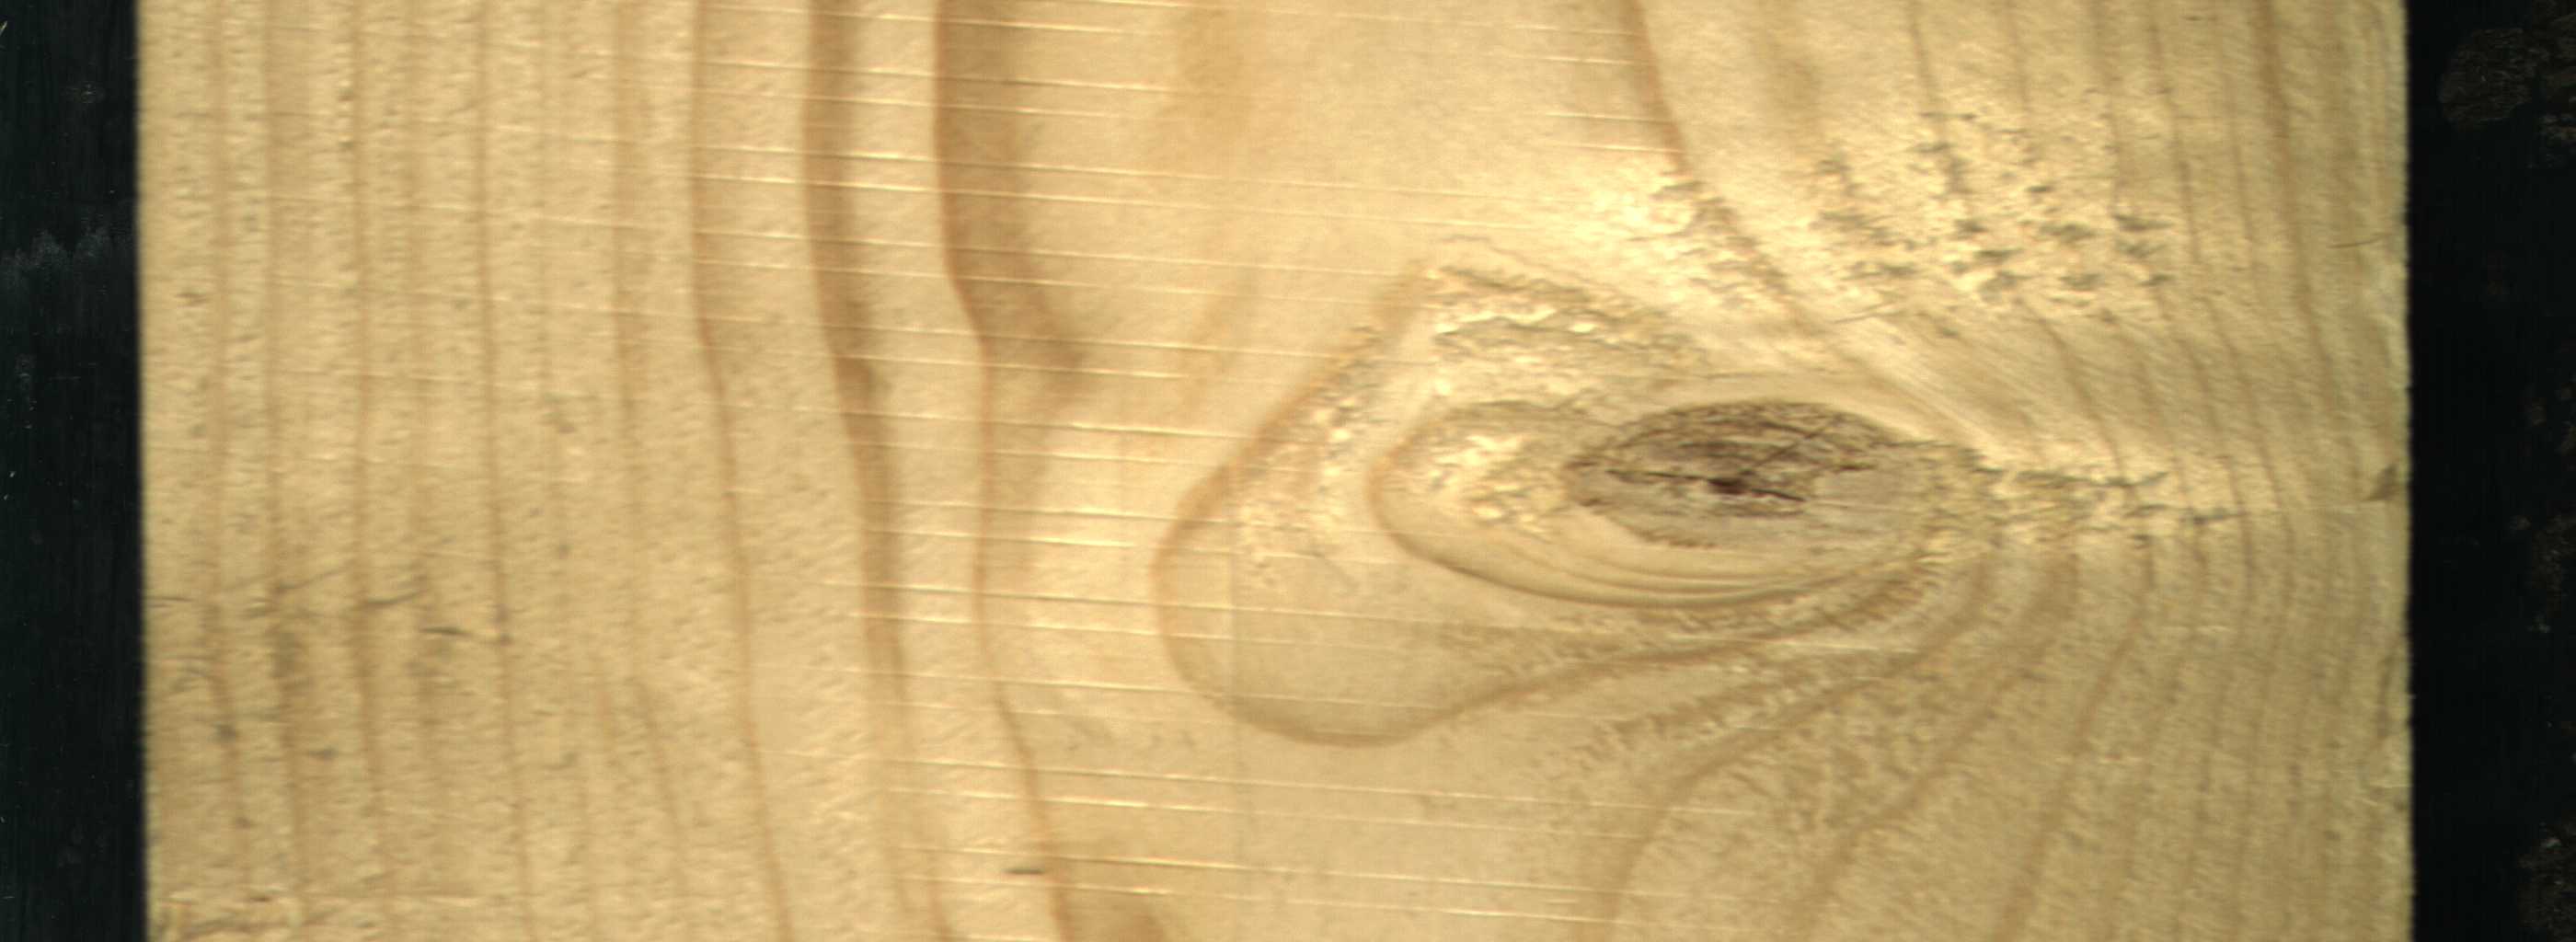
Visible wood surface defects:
knot_with_crack